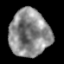
Tissue: lung
Cell type: Epithelial cells
Senescence score: 0.2321
Nuclear area (px): 1867
Mean DAPI intensity: 138.137